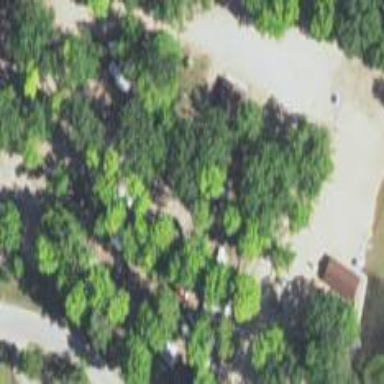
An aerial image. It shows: Campsite for tourism.